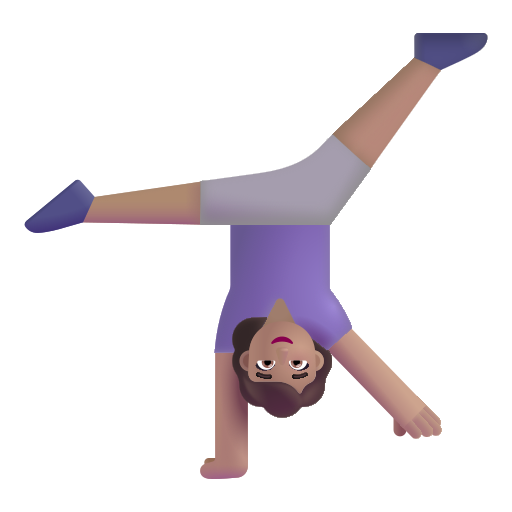
woman cartwheeling color